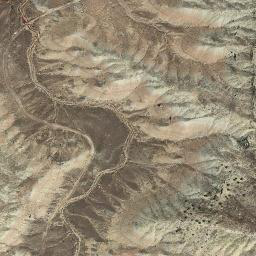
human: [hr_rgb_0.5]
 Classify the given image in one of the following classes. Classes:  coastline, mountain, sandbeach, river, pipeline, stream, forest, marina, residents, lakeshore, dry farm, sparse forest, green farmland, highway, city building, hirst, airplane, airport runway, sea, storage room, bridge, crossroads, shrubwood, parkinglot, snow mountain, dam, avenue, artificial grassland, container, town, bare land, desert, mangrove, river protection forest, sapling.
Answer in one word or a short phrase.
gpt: mountain